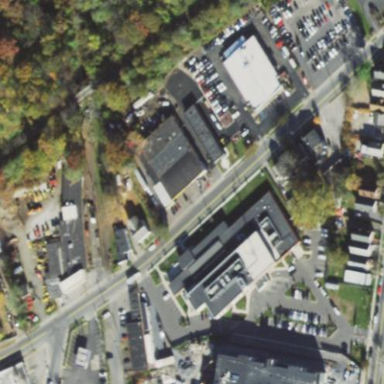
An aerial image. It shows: Police building.